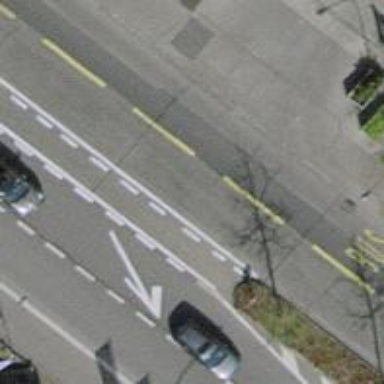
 and shared busway-cyclway also on the right."